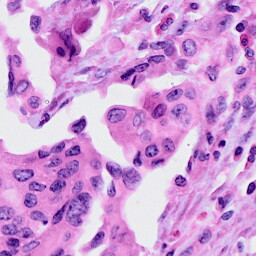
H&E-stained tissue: Cervix